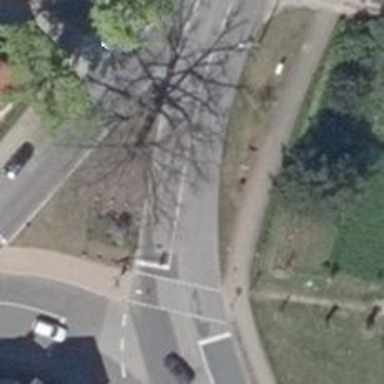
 featuring sidewalk on the left and dedicated cycle track."